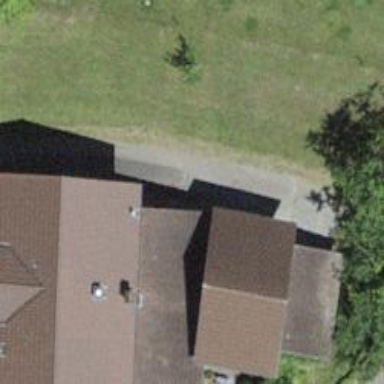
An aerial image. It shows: Residential building.